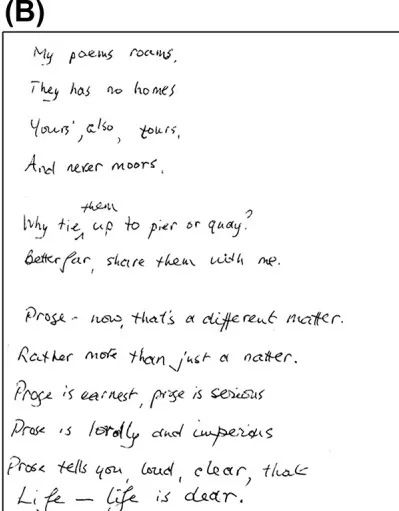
Examples of verse produced by the patient (transcriptions follow). (B) My poems roams, / They has no homes / Yours', also, tours, / And never moors. // Why tie them up to pier or quay? / Better far, share them with me. // Prose - now, that's a different matter. / Rather more than just a natter. / Prose is earnest, prose is serious / Prose is lordly and imperious / Prose tells you, loud, clear, that / Life - life is dear.
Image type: chart (chart)